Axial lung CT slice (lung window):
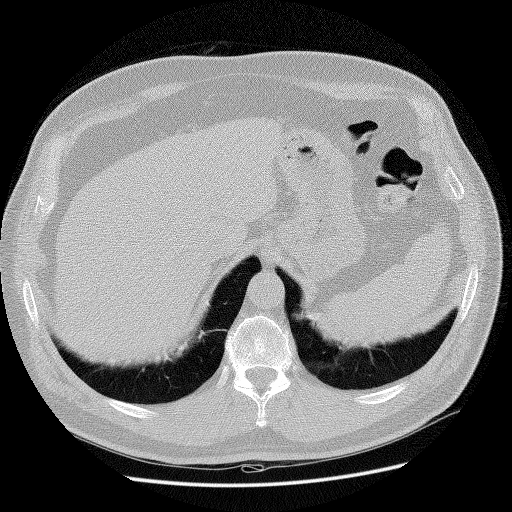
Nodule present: no